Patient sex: F
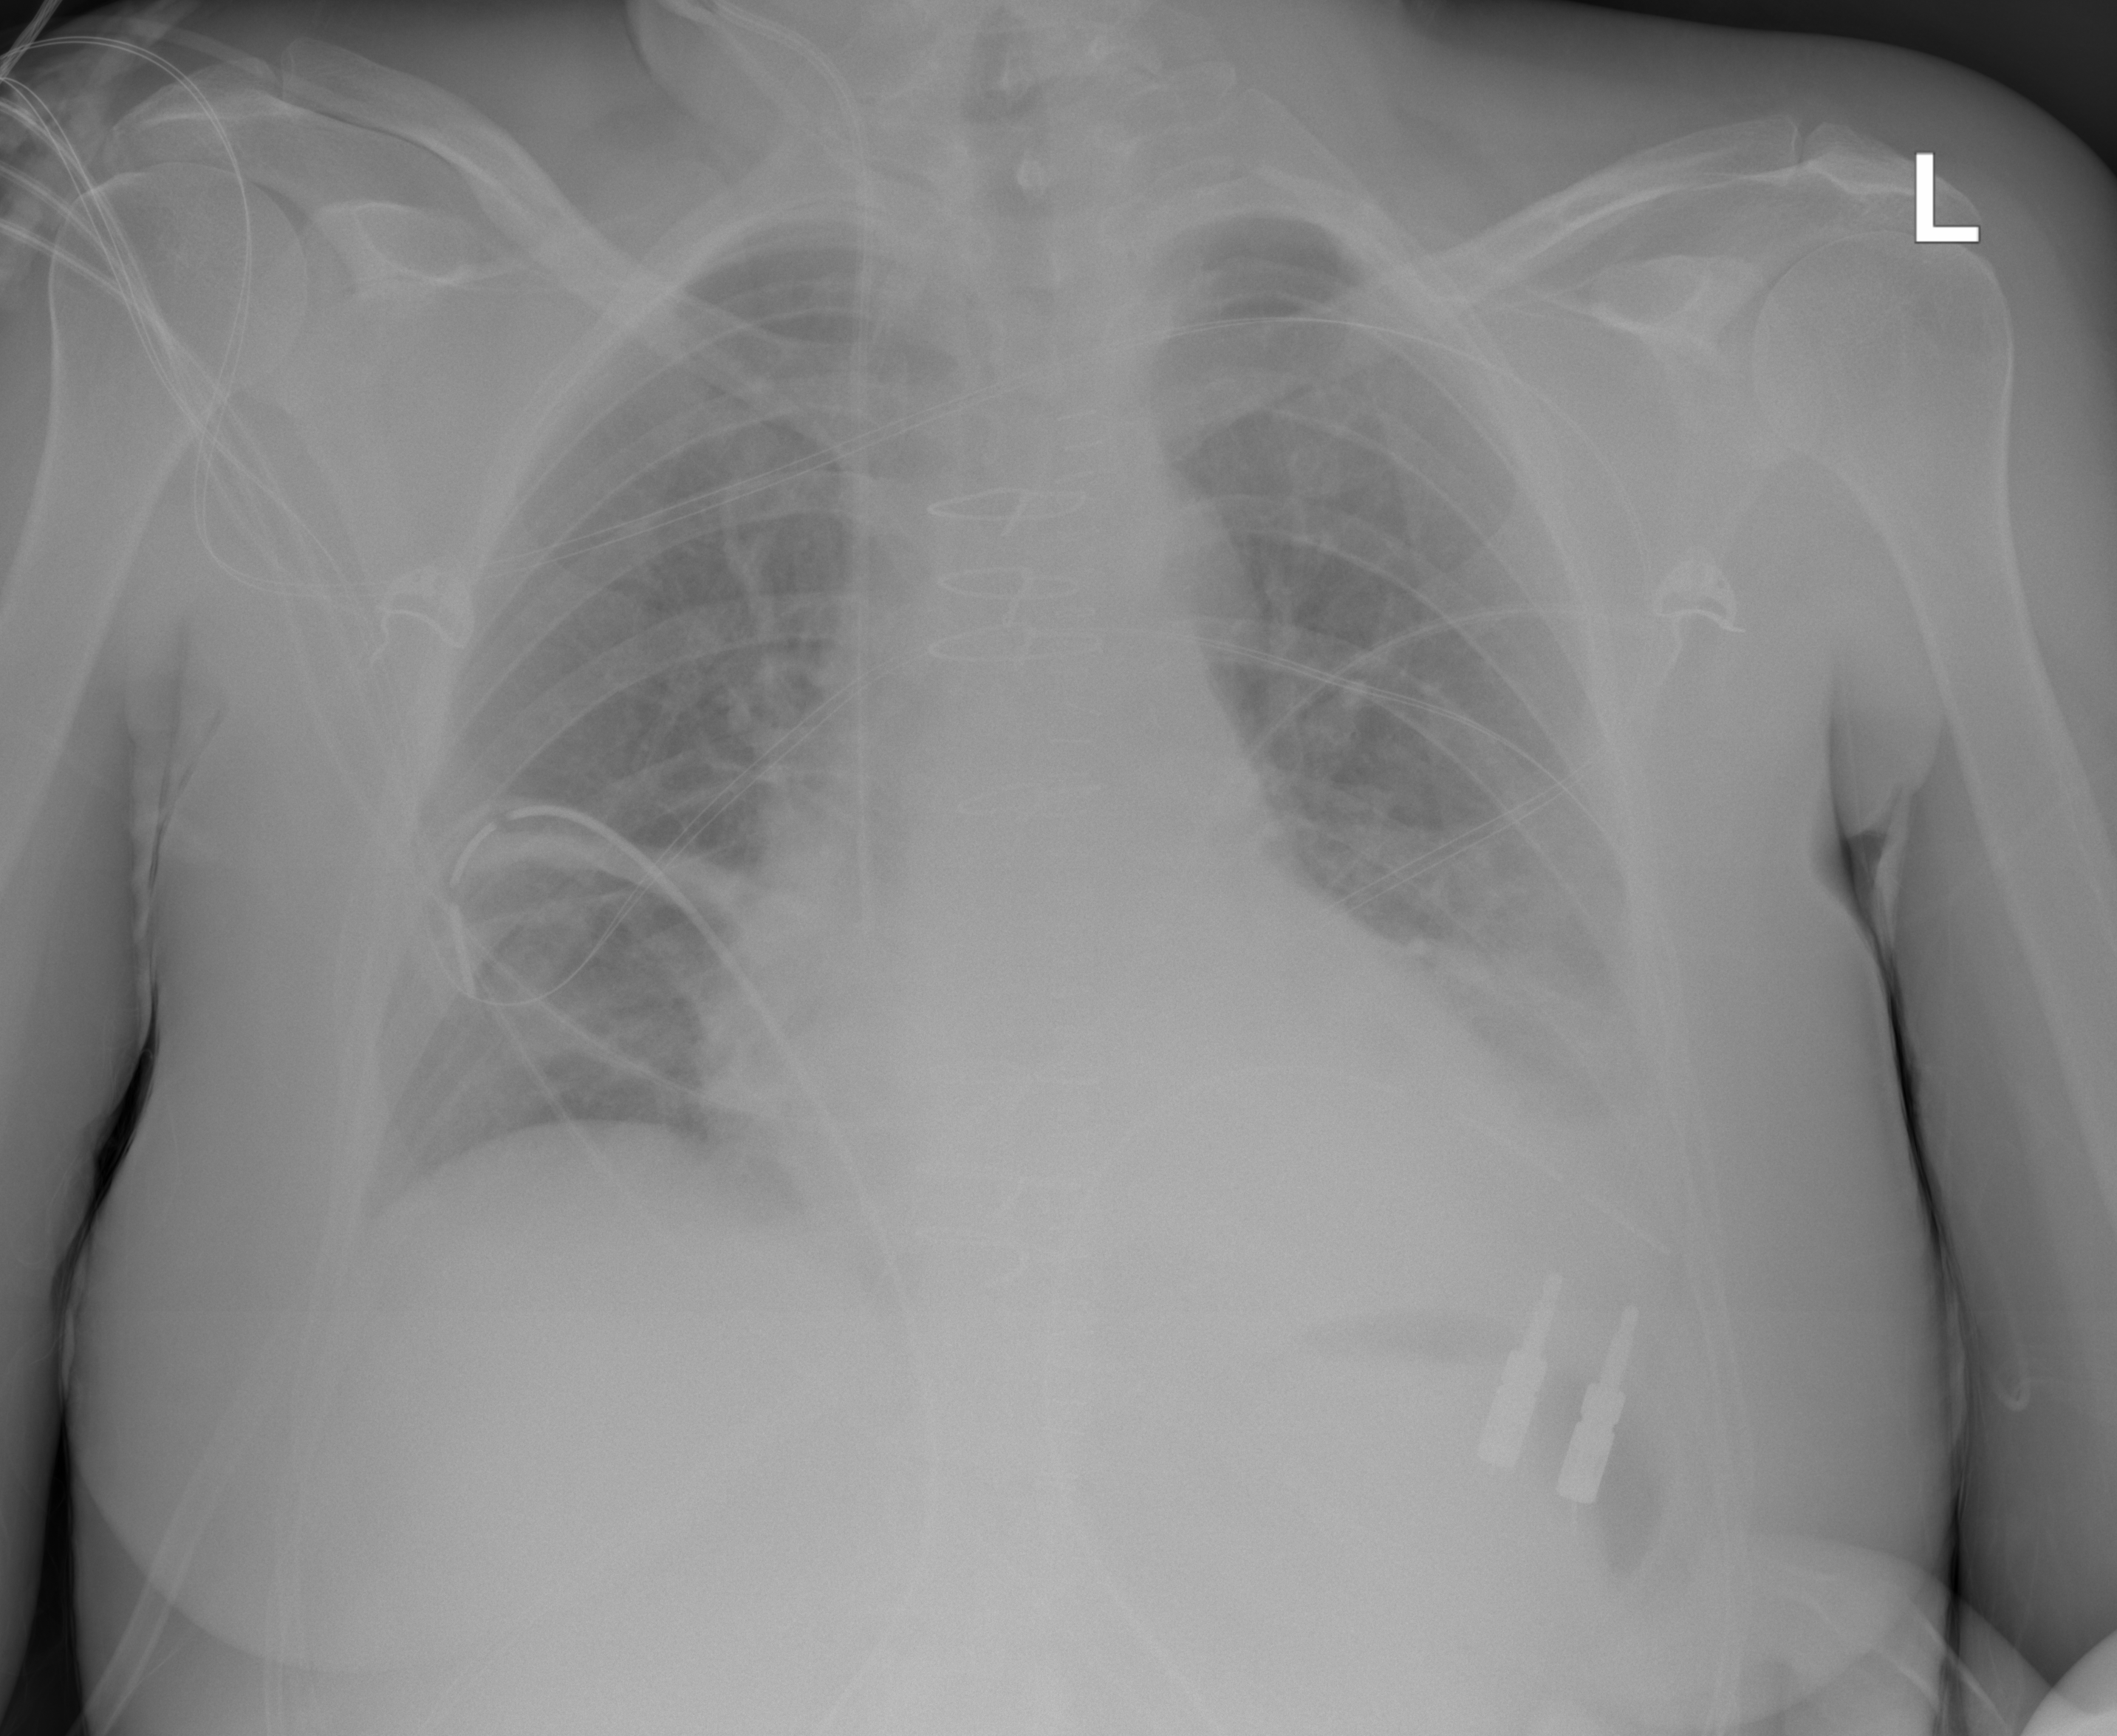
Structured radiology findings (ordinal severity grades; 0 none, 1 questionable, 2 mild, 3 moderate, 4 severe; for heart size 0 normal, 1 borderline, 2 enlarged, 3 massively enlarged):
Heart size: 2
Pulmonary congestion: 0
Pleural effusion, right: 0
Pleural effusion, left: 2
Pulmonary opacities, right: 0
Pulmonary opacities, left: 0
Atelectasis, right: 2
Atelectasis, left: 2